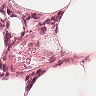
Metastatic tissue present: no